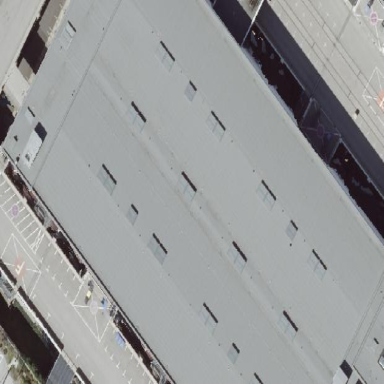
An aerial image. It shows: Exhibition hall with flat roof.